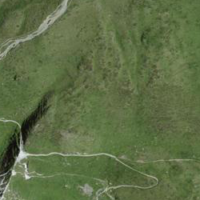
EUNIS habitat code: 26
Species observed at this site:
Bistorta vivipara
Gentianella campestris
Arnica montana